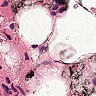
Metastatic tissue present: no